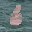
Label: 6